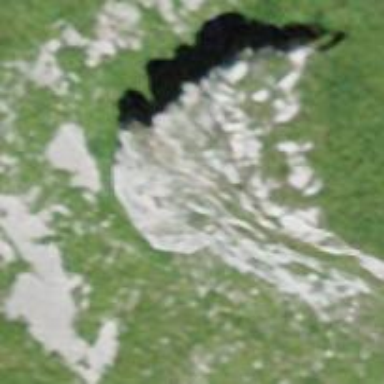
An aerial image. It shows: Natural cliff.